Question: My program crashes every time the compiler tries to create a webview after getting some data from Json object. It crashed with this error:
> EXC_BREAKPOINT (CODE=EXC_I386_BPT, SUBCODE = 0X0)
Note: any other object ('UIlabel', 'UIButton', 'UItextfield', etc) is created successfully without the program crashing, only the 'UIWEBView' causes the program to crash.

Here is the code:
'''
getdata(){ (boolValue) -> () in
self.loadimg()
self.reloadInputViews()
SwiftLoading().hideLoading()
}
}
func loadimg()
{
for L in 0..<Basketpic.count{
var webv = UIWebView()
let link = NSURL(string:Basketpic[L])
let requestObj = NSURLRequest(url: link! as URL) as URLRequest
webv.loadRequest(requestObj)
webv.contentMode = .scaleToFill
webv.frame = CGRect(x: 280 , y:100 + ( 120 * L ), width: 90, height: 100)
/*let webv = UIWebView()
let link = NSURL(string:Basketpic[L])
let requestObj = NSURLRequest(url: link! as URL) as URLRequest
webv.loadRequest(requestObj)
webv.contentMode = .scaleToFill
webv.frame = CGRect(x: 280 , y:100 + ( 120 * L ), width: 90, height: 100)*/
/*let name = UILabel()
name.text = (BasketNames[L])
name.contentMode = .scaleToFill
name.frame = CGRect(x: 140 , y: 100 + (120 * L), width: 150, height: 100)
let price = UILabel()
price.text = (String(BasketPrices[L]))
price.contentMode = .scaleToFill
price.frame = CGRect(x: 55 , y: 100 + (120 * L), width: 100, height: 100)*/
// view.addSubview(name)
// view.addSubview(price)
// view.addSubview(webv)
}
/* let sum = BasketPrices.reduce(0, +)
let total = UILabel()
total.text = (String(sum))
total.contentMode = .scaleToFill
let L = BasketPrices.count
total.frame = CGRect(x: 55 , y: 100 + (120 * L ), width: 100, height: 100)
let totall = UILabel()
totall.text = ("lmjmw` lkly")
totall.contentMode = .scaleToFill
totall.frame = CGRect(x: 155 , y: 100 + (120 * L ), width: 100, height: 100)
view.addSubview(totall)
view.addSubview(total) */
}
func getdata(completion: @escaping (_ result: Bool)->())
{
let listUrlString = "http://burjuman.net/kkkls/basketreview.php"
let myUrl = URL(string: listUrlString);
var request = URLRequest(url:myUrl!)
request.httpMethod = "GET";
let task = URLSession.shared.dataTask(with: request as URLRequest) {
data, response, error in
do {
let json = try JSONSerialization.jsonObject(with: data!, options: .allowFragments) as! [String:AnyObject]
if let result = json["result"] as? [[String: AnyObject]] {
for blog in result {
if let basket = blog["basket"] as? String {
if let id = blog["id"] as? String {
if let userid = blog["User_Id"] as? String {
if(userid == "75")
{
Basketpic.append(basket)
print(userid)
print(id)
print(basket)
}
}
}
}
}
}
} catch {
print("error serializing JSON: \(error)")
}
print(Basketpic)
completion (true)
}
task.resume()
}
'''
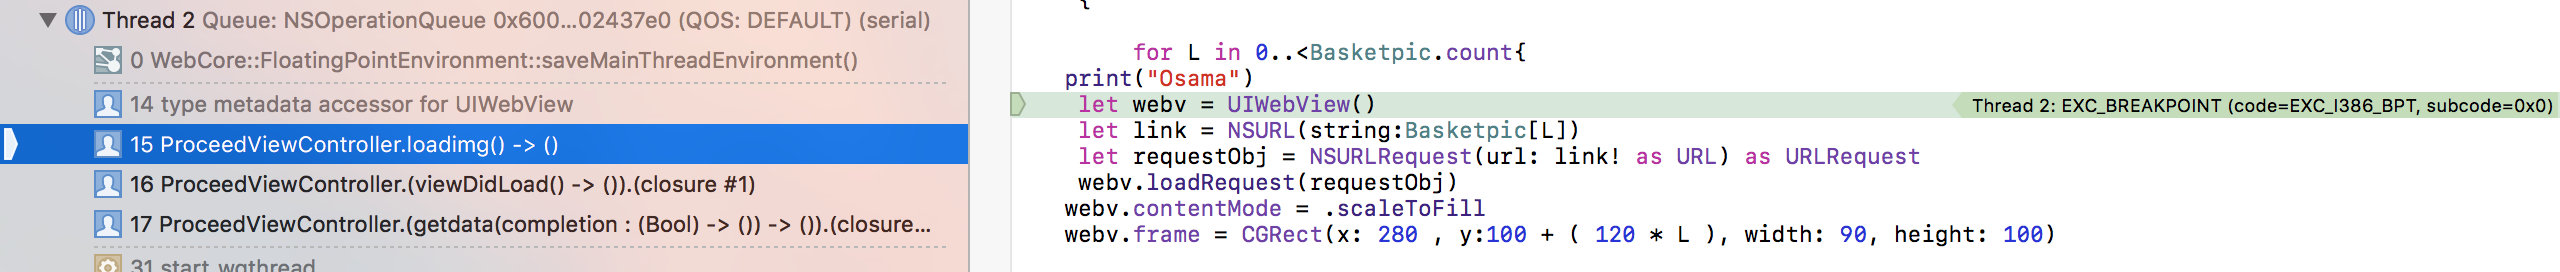
Answer: To display UI element after a request, you need to use :
(In Swift3)
'''
DispatchQueue.main.async {
/* What you want to display, update label, show webview */
}
'''